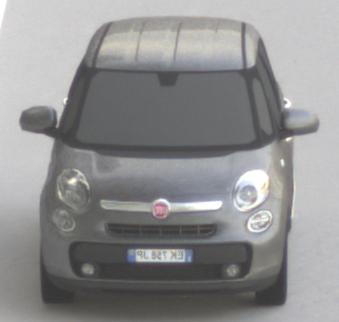
Make: Fiat
Model: 500L 1.4 16V
Detailed model: 500L (199)
Model produced from: 2012/10
Model produced until: 2017/05
Doors: 5
Color: gray
Road condition: dry road
Daytime: sunrise or sunset
Contrast: medium contrast